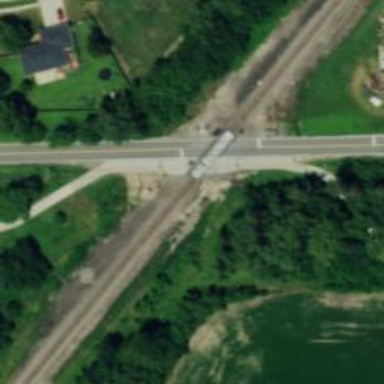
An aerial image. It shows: Crossing for the railway.